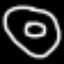
Label: donut